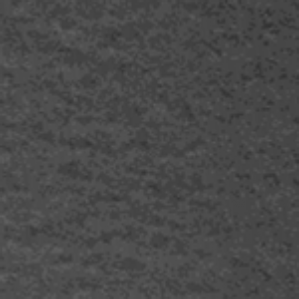
Label: frost